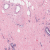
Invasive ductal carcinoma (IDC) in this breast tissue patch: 0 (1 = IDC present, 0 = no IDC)